Field crop: maize
Growth stage: 2
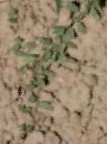
Species: convolvulus